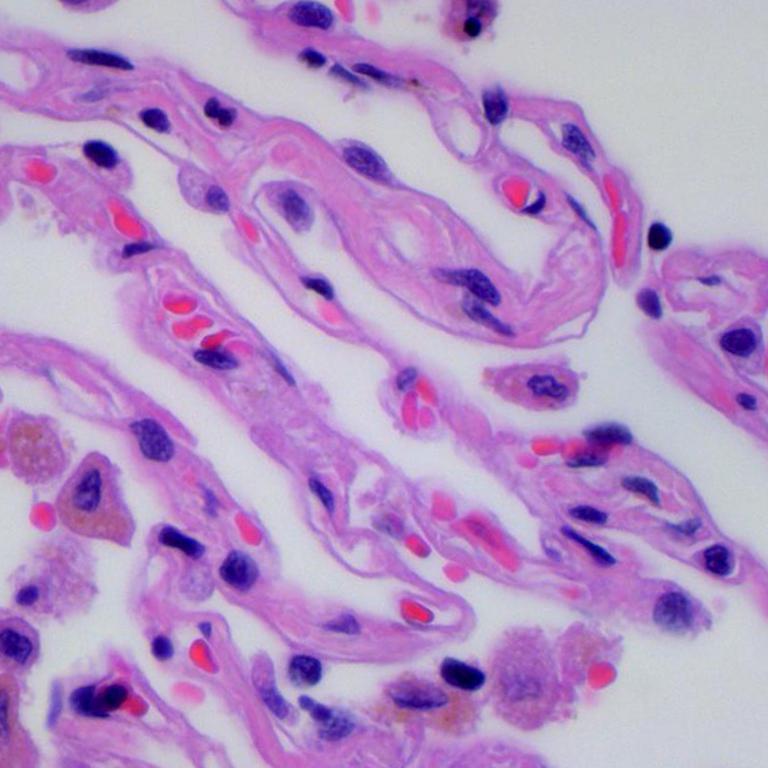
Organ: lung
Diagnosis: benign